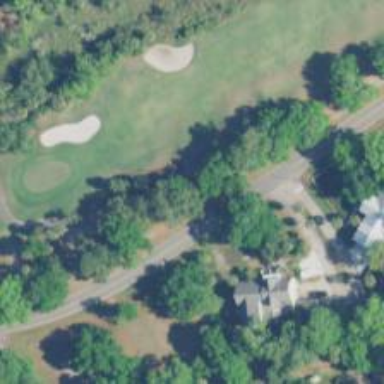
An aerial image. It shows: Pathway for golfing.